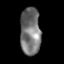
Tissue: skin
Cell type: Epithelial cells
Senescence score: 0.2678
Nuclear area (px): 942
Mean DAPI intensity: 116.304